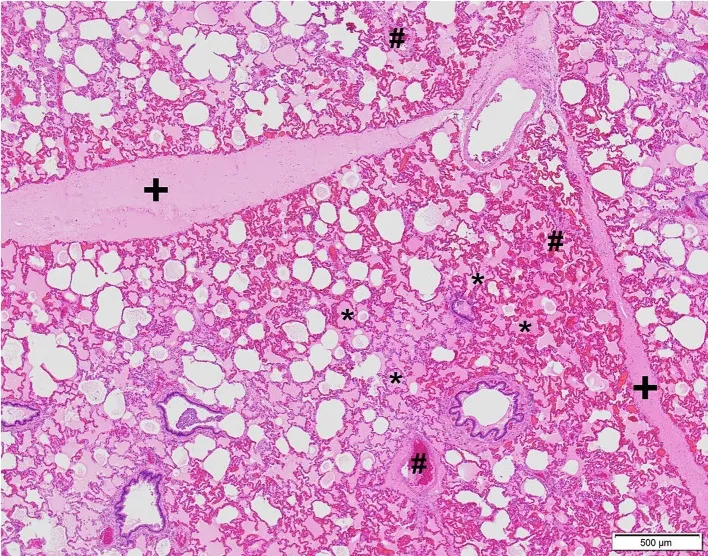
Microphotograph of the lung of case 2. Severe alveolar, interstitial edema, and hyperemia are present. Edema is visible as the extracellular pink substance in alveolar spaces (*), expanding the lung interstitium (+). Hyperemia is characterized by distended and engorged blood vessels (#). Hematoxylin and eosin stain.
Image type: pathology (h&e)